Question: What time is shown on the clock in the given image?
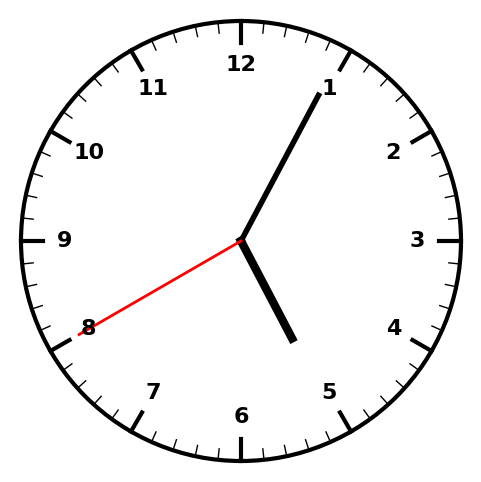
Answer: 05:04:40